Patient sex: F
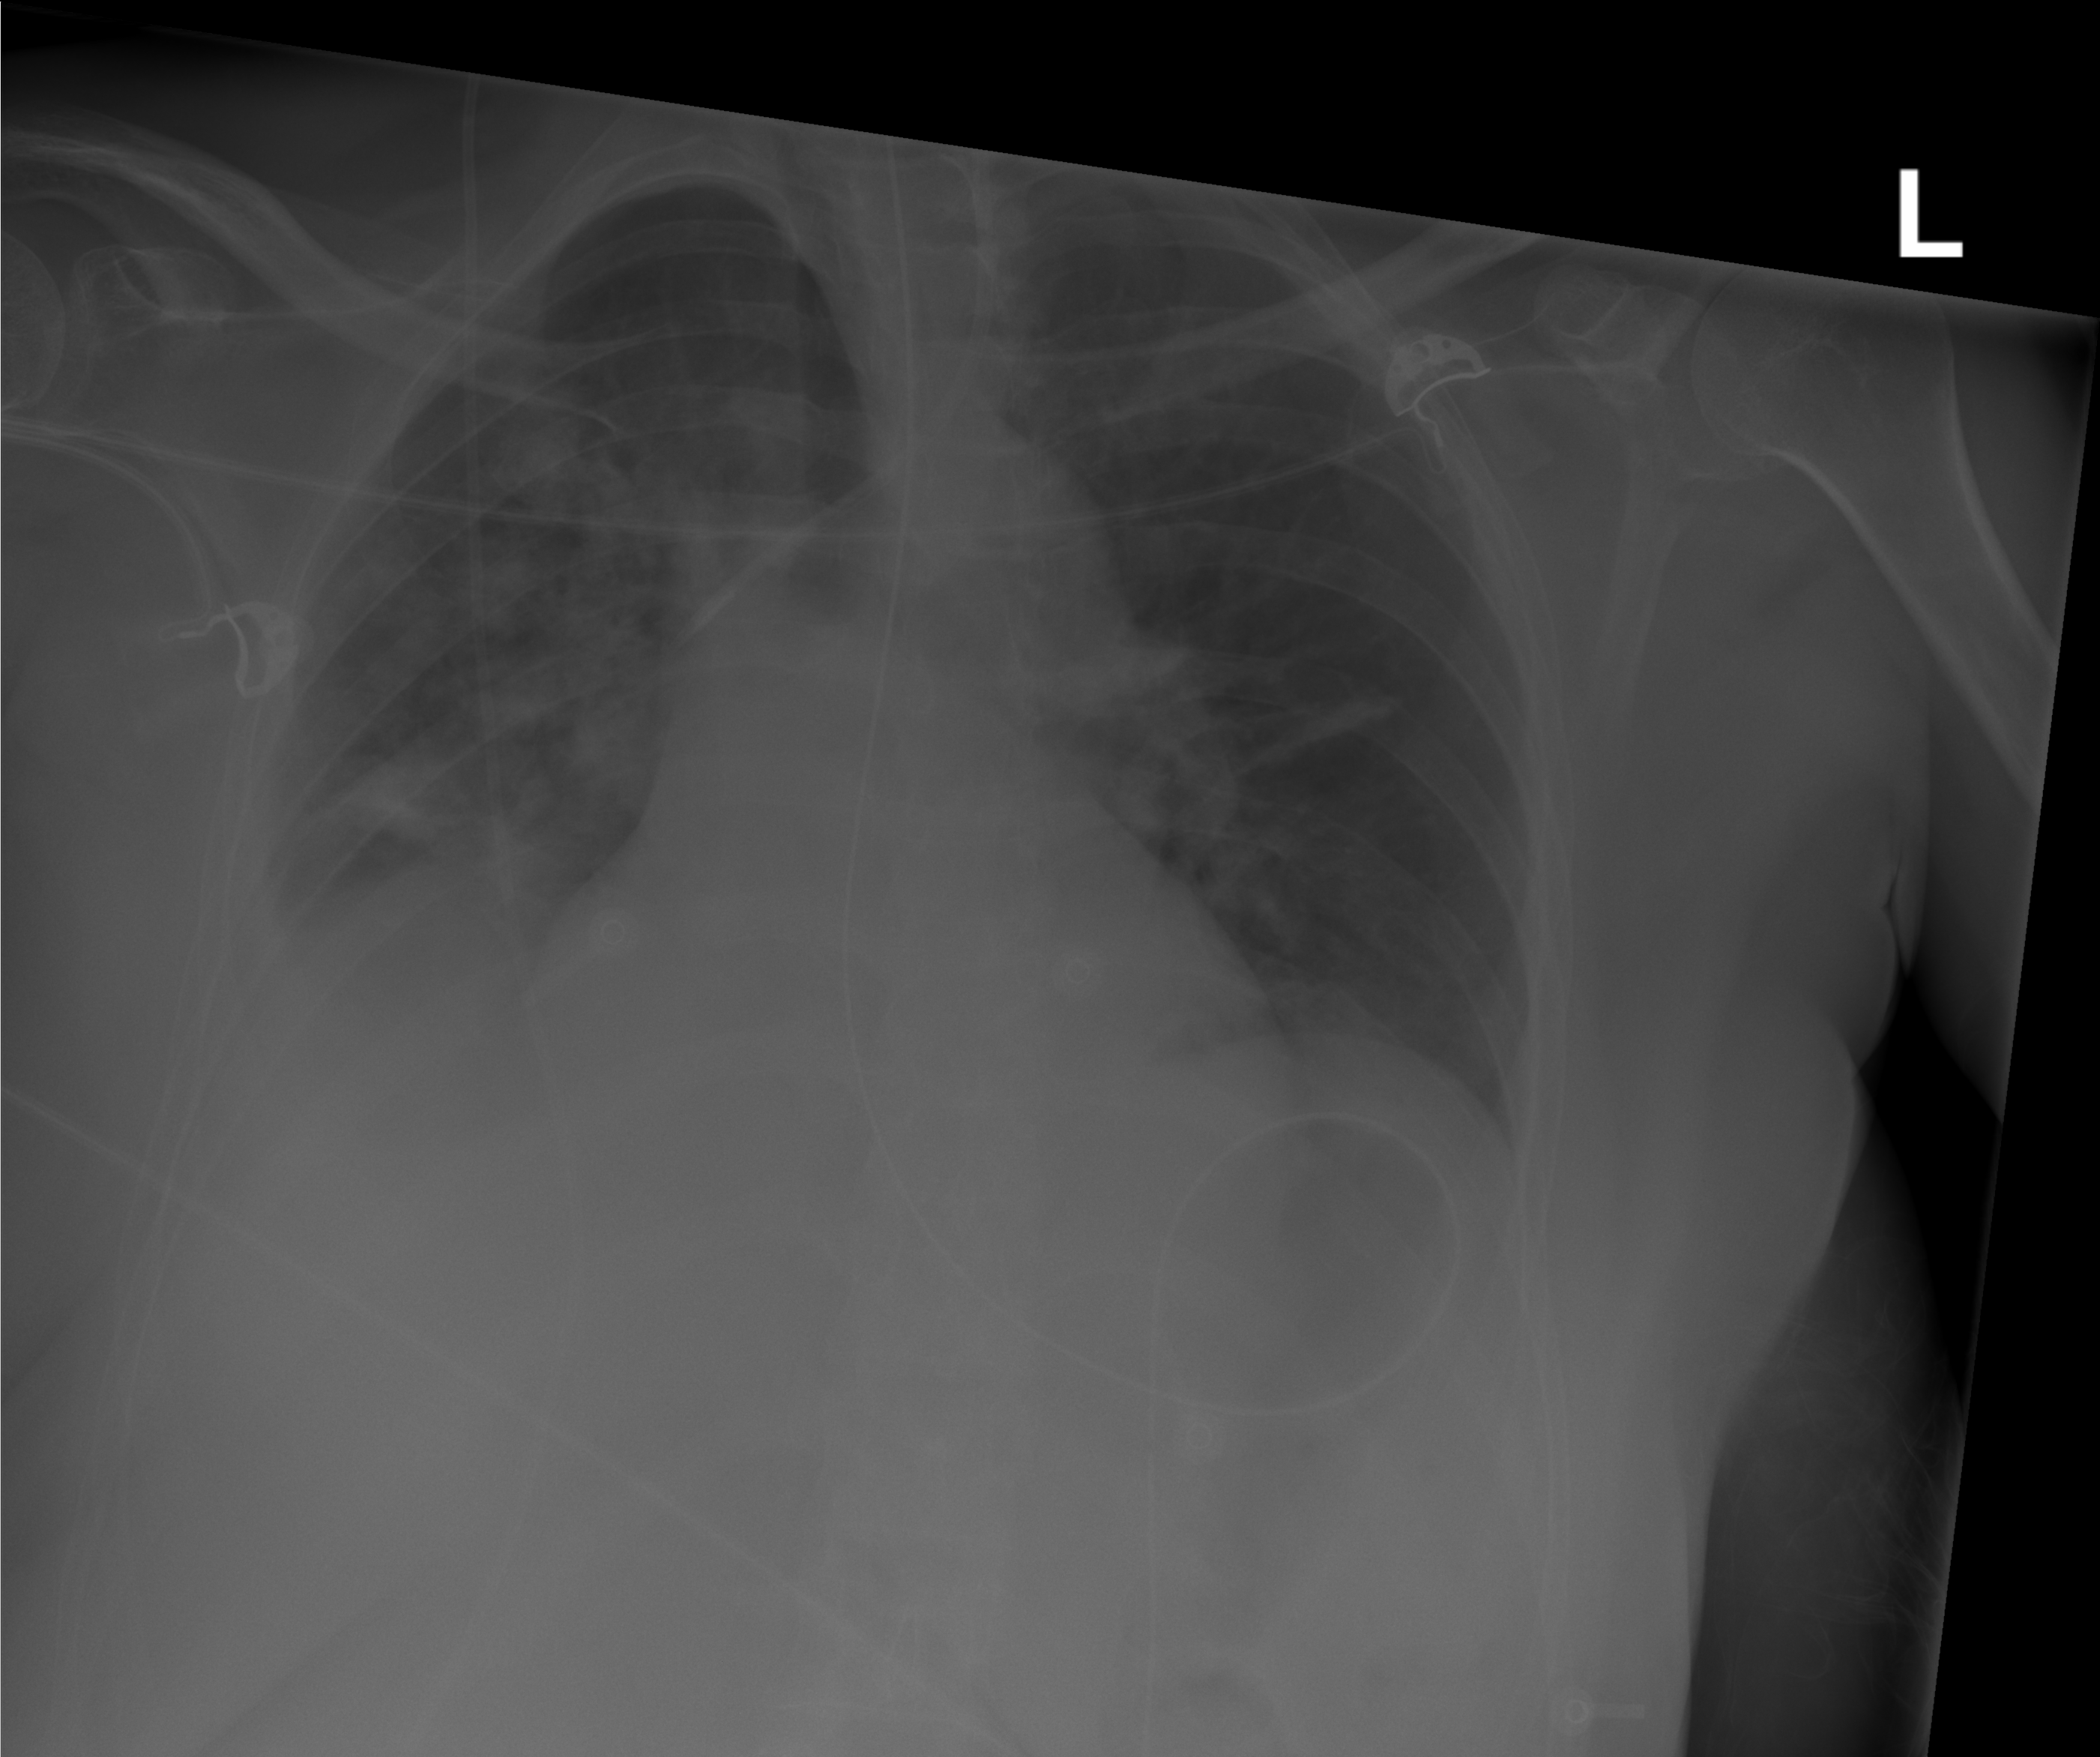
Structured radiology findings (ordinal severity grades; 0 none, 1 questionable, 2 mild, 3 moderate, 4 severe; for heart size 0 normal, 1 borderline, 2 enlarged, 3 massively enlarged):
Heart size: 0
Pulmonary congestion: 0
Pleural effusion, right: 2
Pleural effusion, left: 0
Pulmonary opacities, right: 3
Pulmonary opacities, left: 1
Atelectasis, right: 2
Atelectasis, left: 0